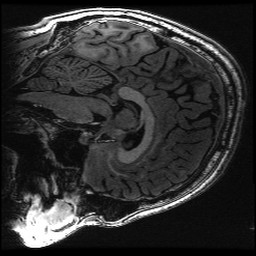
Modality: T1w
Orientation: sagittal
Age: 26
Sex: male
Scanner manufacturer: ge
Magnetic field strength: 3 T
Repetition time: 0.008848 s
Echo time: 0.003544 s